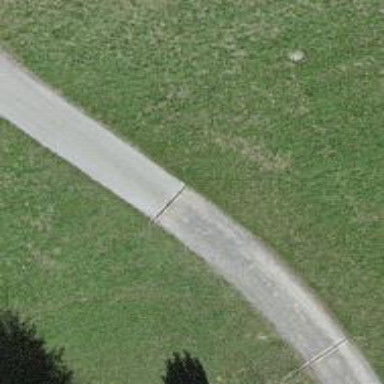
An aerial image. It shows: Asphalt track with grade1 tracktype.